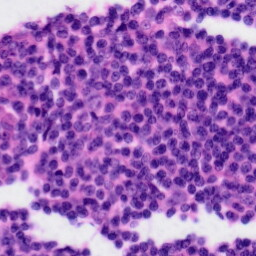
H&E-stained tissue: Tonsil